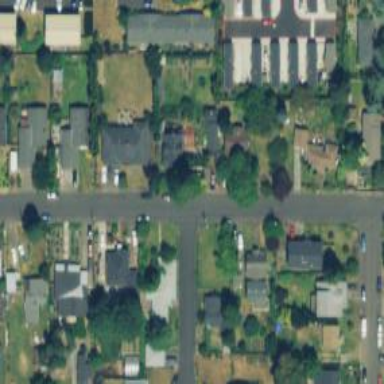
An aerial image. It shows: Residential road with sidewalk on the left side.